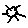
Label: sun